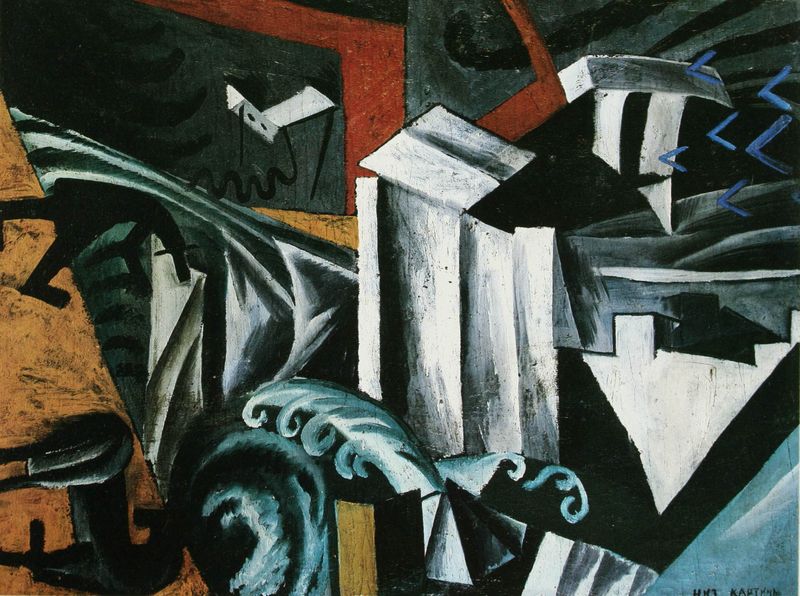
Titel: Die Brücke. Eine Landschaft aus vier Blickwinkeln
Künstler: David Burljuk
Standort: St. Petersburg
Institution: Russisches Museum
Schlagwörter: blau, blätter, feder, gemälde, weiß, dreieck, gelb, kubismus, braun, grau, raum, schwarz, gebäude, haus, rot, tier, tiere, beige, muster, federn, bild, signatur, öl, häuser, stilleben, wellen, schreibtisch, abstrakt, flächen, modern, formen, linien, gefaltet, form, ecken, schnörkel, tintenfass, pfeil, pfeile, gegenstände, auflösung, synthetisch, blarr, collageartig, gegendtände, wellene